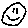
Label: smiley face